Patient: sex F, age 37
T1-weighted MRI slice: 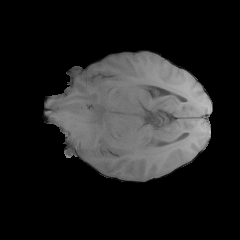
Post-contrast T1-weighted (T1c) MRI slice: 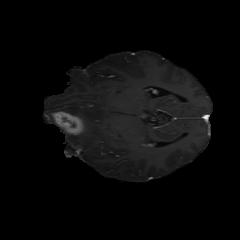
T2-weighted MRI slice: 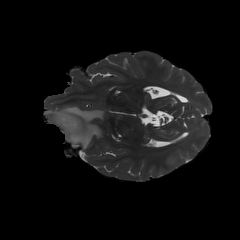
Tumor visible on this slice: yes
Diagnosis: Glioblastoma, IDH-wildtype
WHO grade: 4